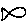
Label: fish